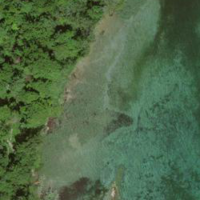
EUNIS habitat code: 14
Species observed at this site:
Filipendula ulmaria